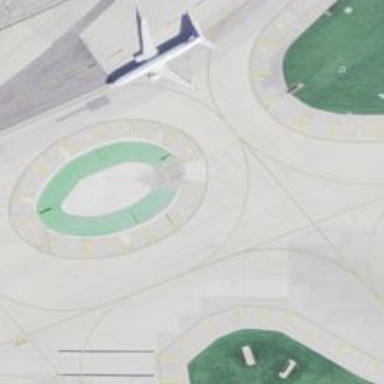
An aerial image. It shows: Image of taxiway at airport.